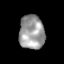
Tissue: skin
Cell type: Epithelial cells
Senescence score: 0.2567
Nuclear area (px): 847
Mean DAPI intensity: 155.012